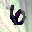
Label: 6